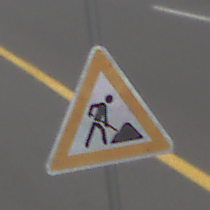
Verkehrszeichen: Arbeitsstelle
Umgebung: Outdoor, Nature
Tageszeit: Midday
Wetter: Overcast
Licht: Natural
Jahreszeit: NotSpecified
Kontrast: LowContrast